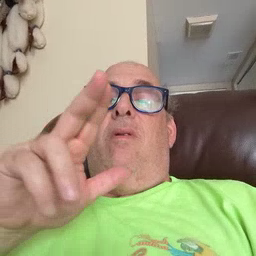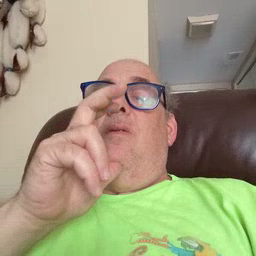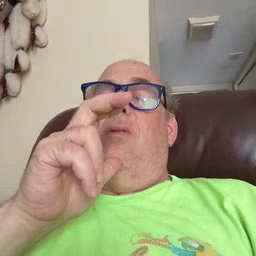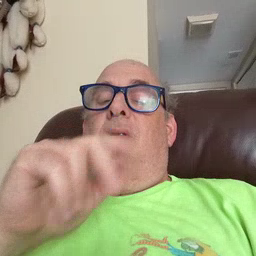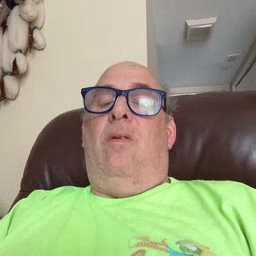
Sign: hen